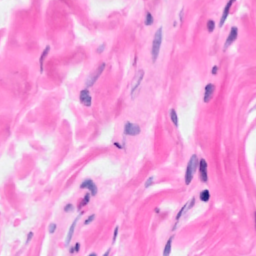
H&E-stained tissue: Breast